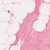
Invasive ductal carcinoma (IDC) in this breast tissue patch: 0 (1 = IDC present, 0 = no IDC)